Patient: sex M, age 30
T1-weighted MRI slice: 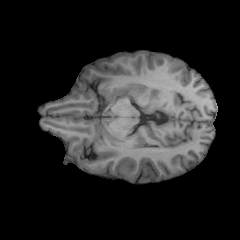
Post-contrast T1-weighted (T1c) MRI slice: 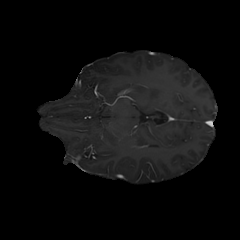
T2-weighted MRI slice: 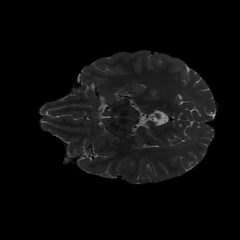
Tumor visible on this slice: no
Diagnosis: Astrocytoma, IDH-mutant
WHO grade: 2